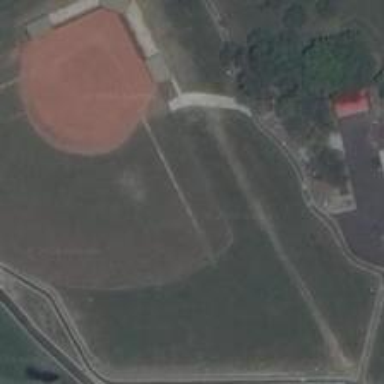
This piece of land is surrounded by a large grass and lush trees .